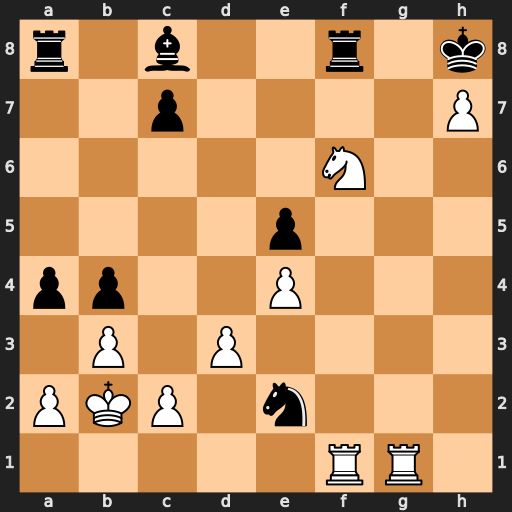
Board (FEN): r1b2r1k/2p4P/5N2/4p3/pp2P3/1P1P4/PKP1n3/5RR1
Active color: w
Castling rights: -
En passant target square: -
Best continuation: Rg8+ Rxg8 hxg8=Q#